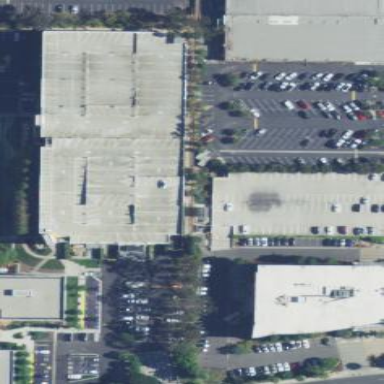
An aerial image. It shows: Multi-storey parking building.